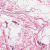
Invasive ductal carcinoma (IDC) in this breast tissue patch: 0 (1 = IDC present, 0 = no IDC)